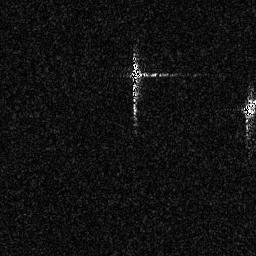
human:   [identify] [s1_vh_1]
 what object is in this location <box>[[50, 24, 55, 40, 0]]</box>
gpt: <ref>1 small ship at the center</ref>